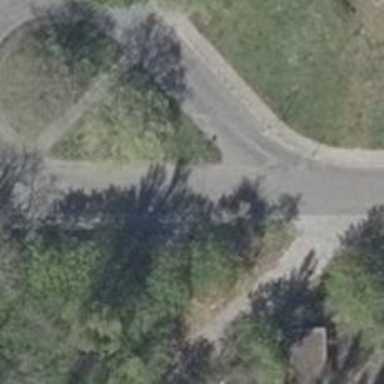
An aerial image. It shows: Residential road with asphalt surface.